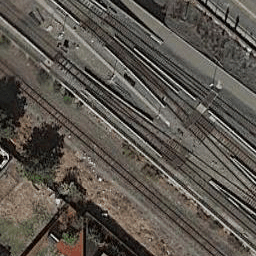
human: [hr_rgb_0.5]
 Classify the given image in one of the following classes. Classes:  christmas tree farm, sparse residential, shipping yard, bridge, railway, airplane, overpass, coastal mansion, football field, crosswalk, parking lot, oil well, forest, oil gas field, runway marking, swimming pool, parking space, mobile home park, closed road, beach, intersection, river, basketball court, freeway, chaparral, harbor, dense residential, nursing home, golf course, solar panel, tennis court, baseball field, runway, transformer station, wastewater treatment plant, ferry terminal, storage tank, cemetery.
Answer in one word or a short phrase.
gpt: railway